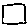
Label: square